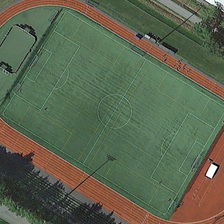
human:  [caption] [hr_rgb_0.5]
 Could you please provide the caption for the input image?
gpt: several green trees are near a playground with a football field in it .

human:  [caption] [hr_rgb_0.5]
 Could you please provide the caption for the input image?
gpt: a green court and a red court is near the playground .

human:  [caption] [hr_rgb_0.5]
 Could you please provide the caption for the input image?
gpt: several green trees are near a playground with a football field in it .

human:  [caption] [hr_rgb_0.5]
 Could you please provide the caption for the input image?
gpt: the playground consists of a red track and a green football field .

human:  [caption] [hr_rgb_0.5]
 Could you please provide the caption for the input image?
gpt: the playground consists of a red track and a green football field .